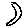
Label: moon